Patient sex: M
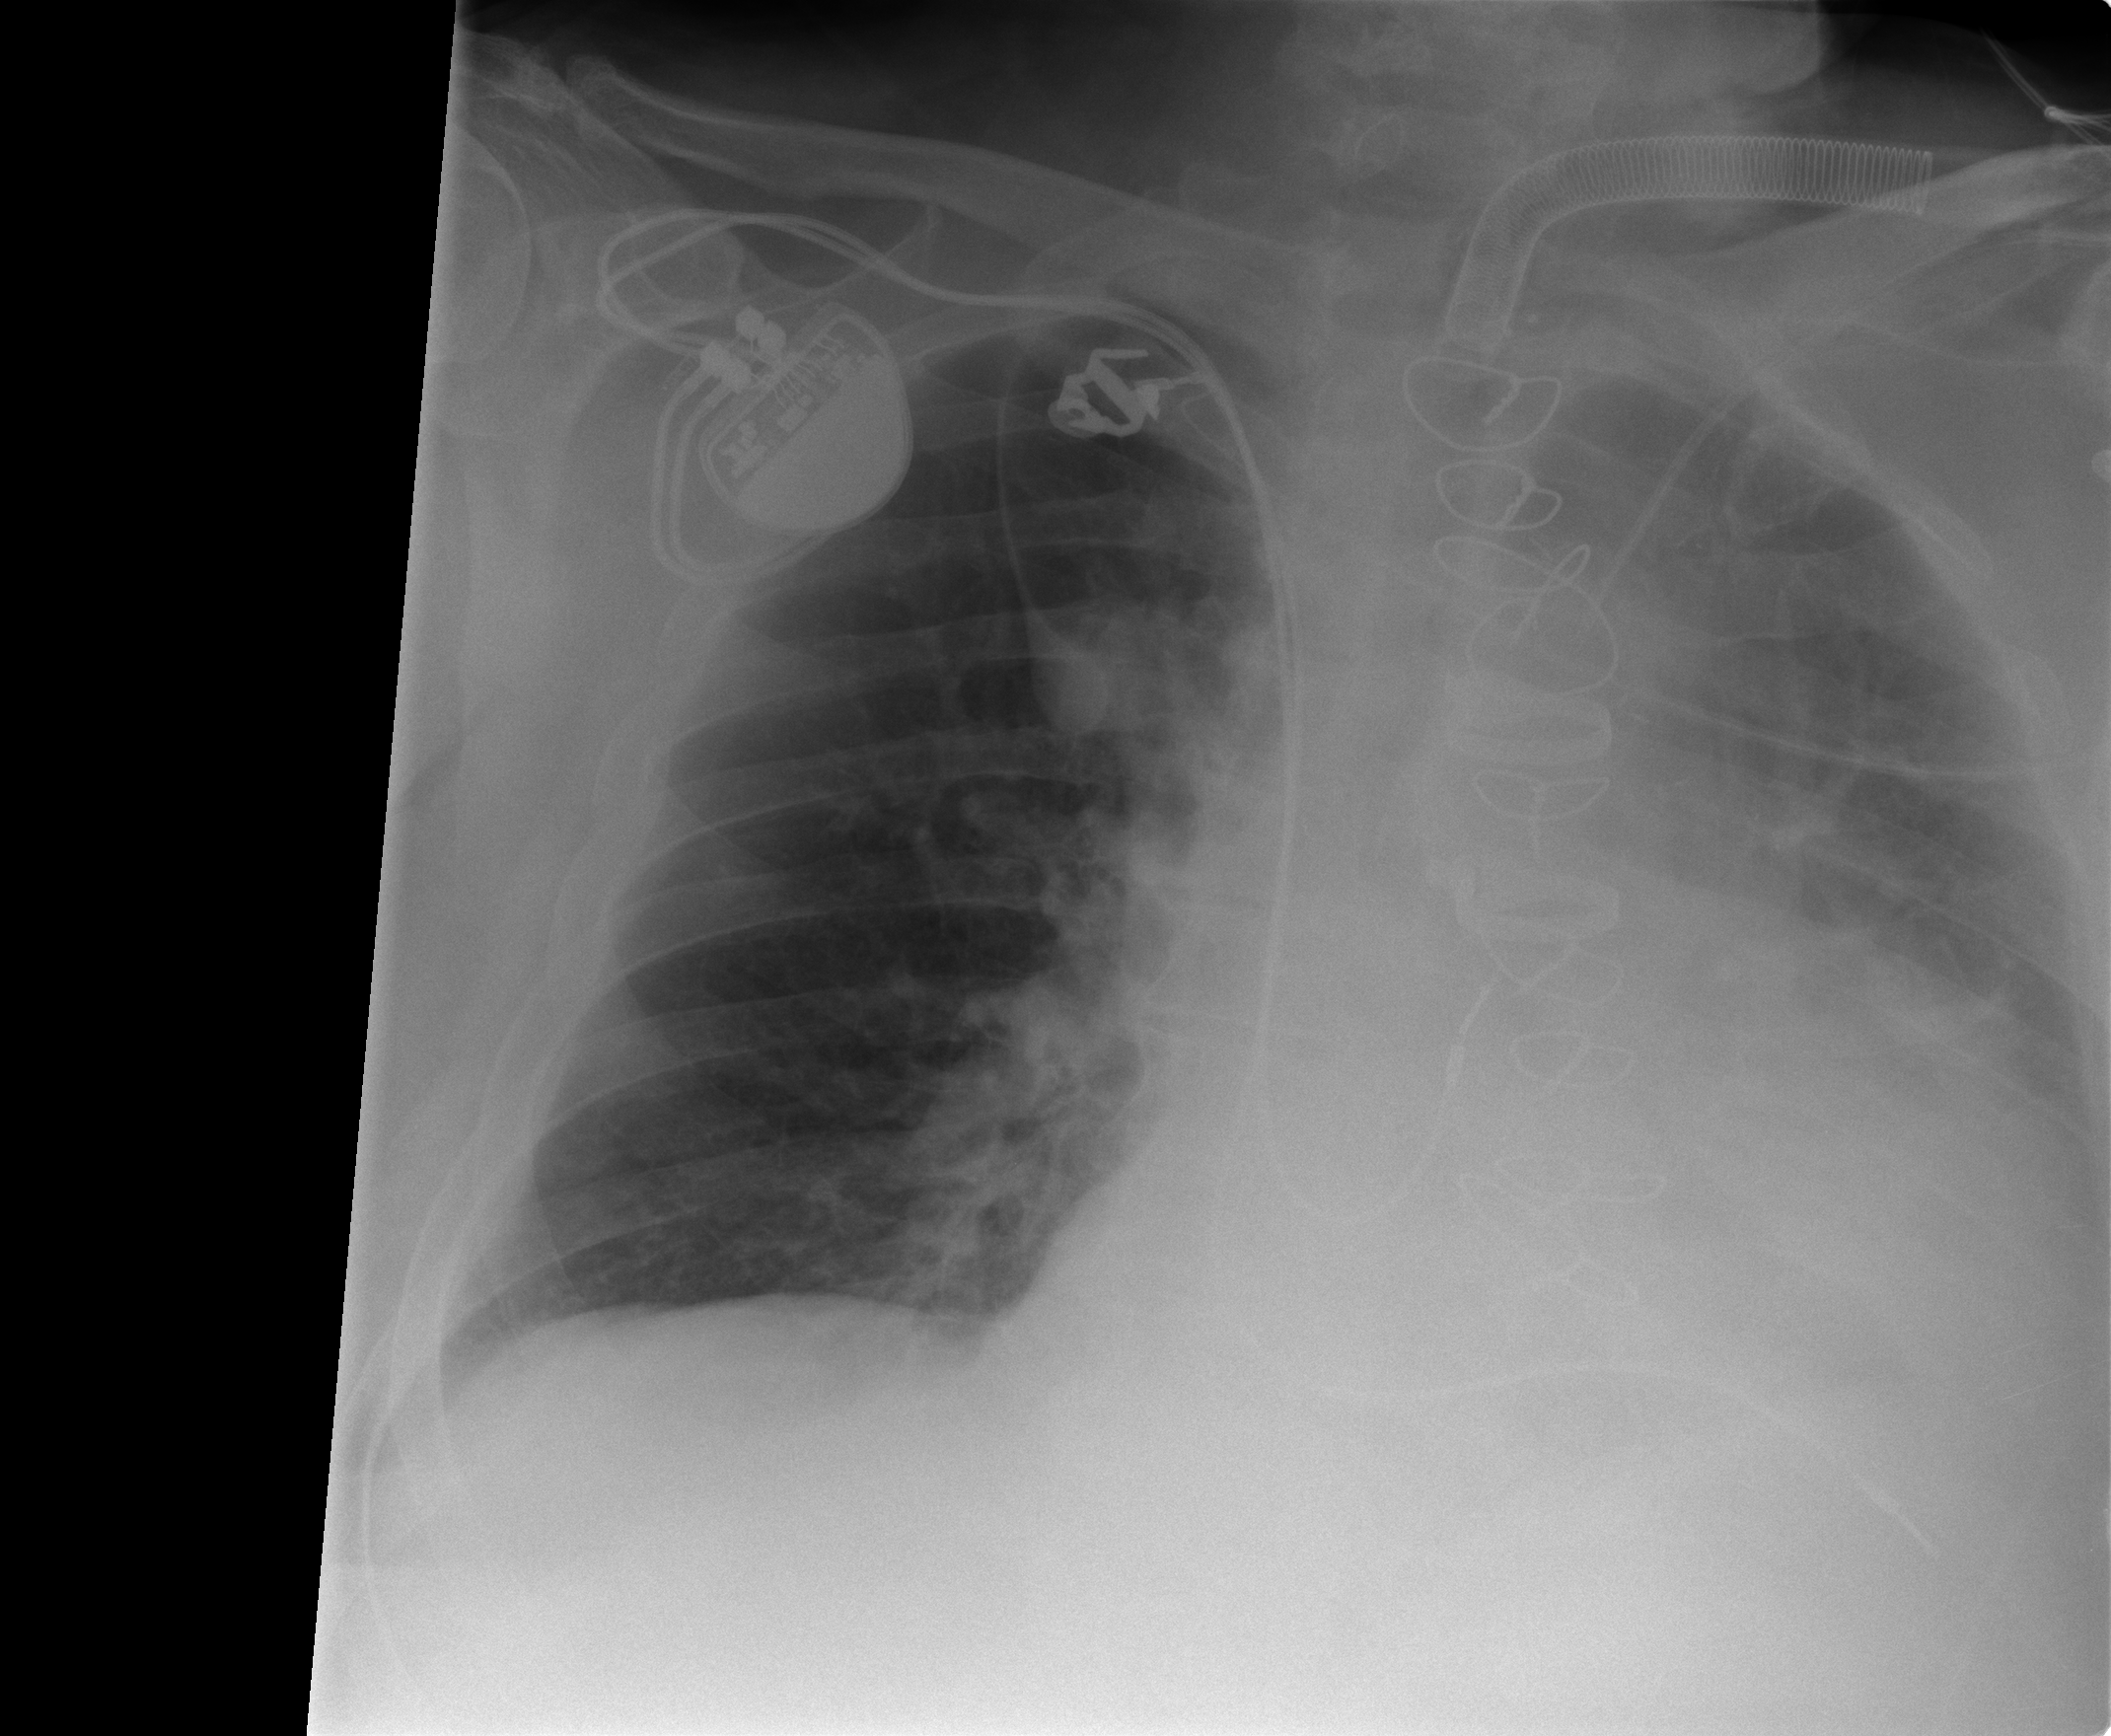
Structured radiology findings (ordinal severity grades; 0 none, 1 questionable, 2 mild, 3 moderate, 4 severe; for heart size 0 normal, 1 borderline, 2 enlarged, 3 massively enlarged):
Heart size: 3
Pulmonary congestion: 1
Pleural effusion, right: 0
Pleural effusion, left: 2
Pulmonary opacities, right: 2
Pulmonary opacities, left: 3
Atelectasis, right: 2
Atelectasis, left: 2